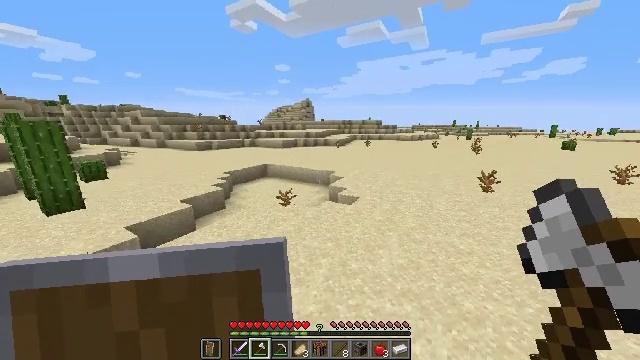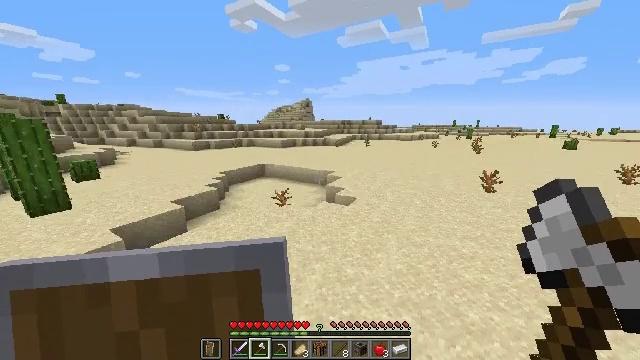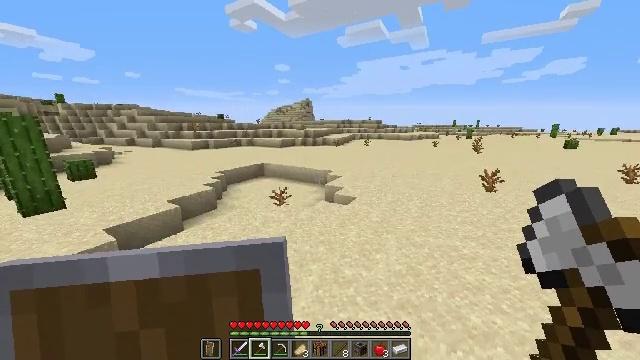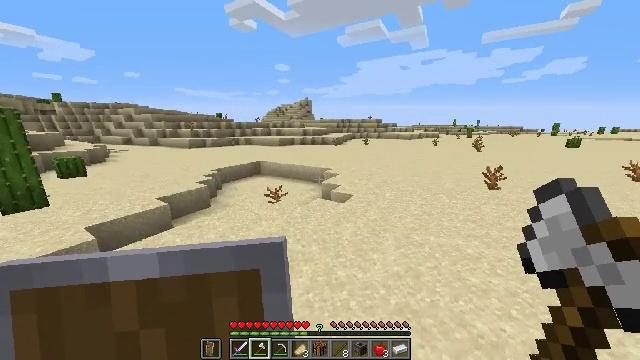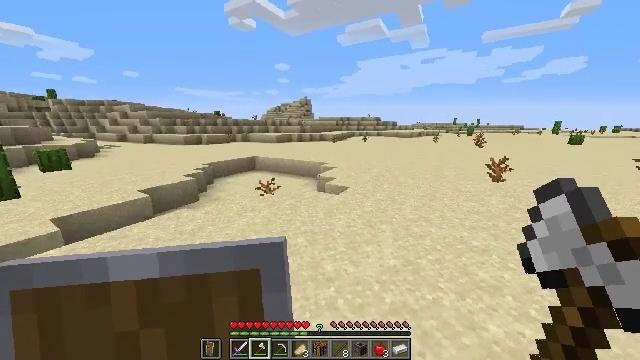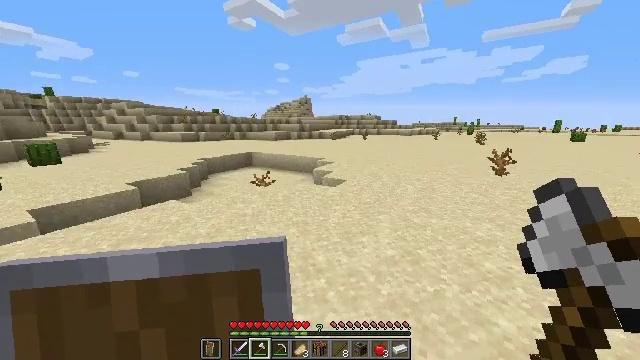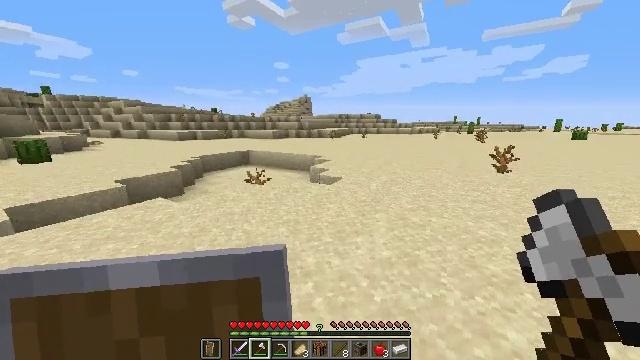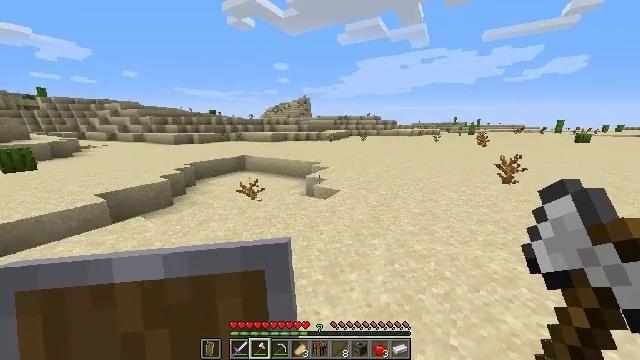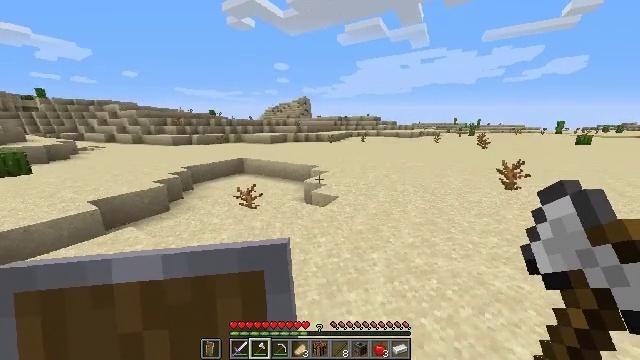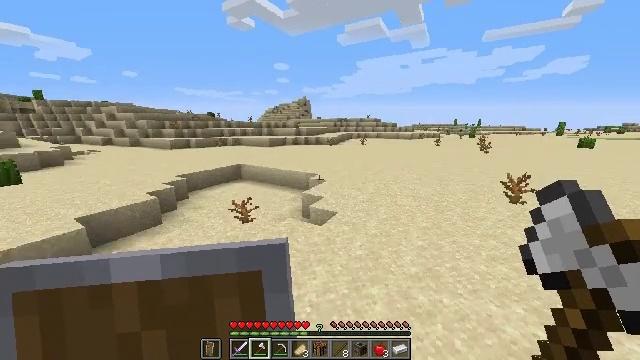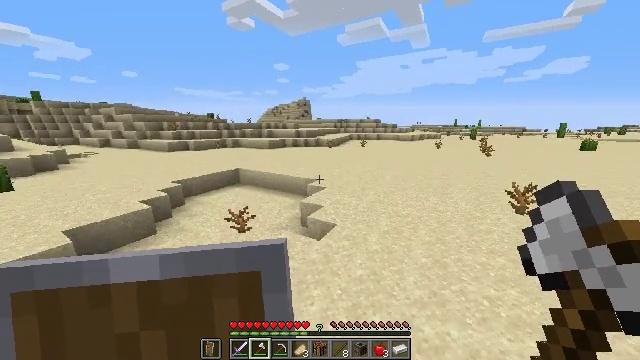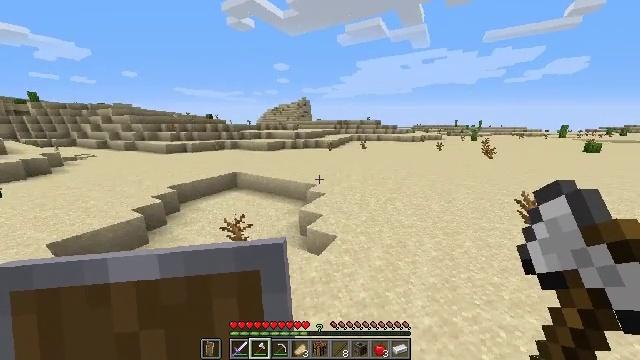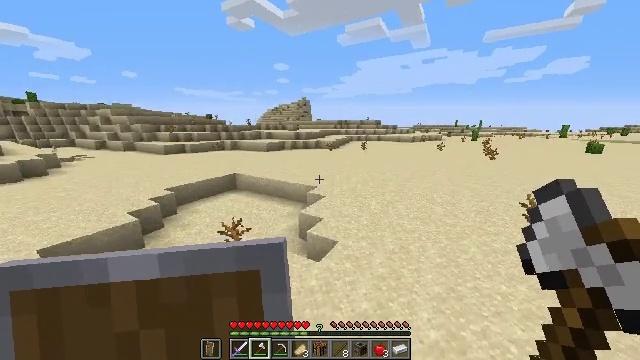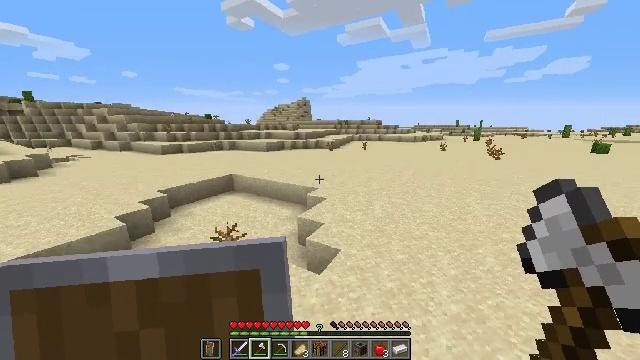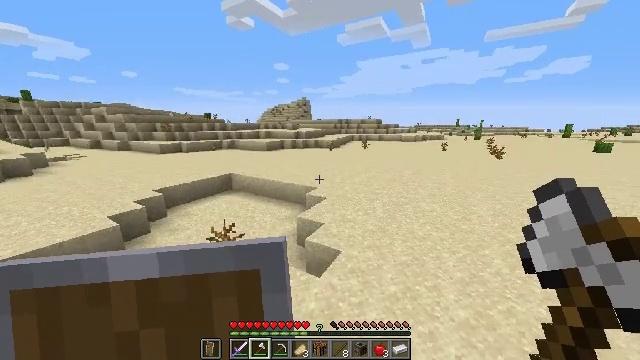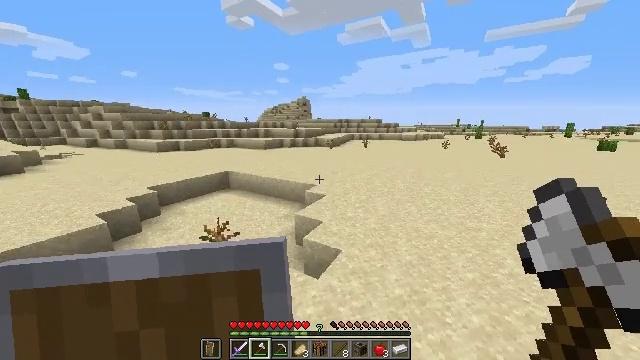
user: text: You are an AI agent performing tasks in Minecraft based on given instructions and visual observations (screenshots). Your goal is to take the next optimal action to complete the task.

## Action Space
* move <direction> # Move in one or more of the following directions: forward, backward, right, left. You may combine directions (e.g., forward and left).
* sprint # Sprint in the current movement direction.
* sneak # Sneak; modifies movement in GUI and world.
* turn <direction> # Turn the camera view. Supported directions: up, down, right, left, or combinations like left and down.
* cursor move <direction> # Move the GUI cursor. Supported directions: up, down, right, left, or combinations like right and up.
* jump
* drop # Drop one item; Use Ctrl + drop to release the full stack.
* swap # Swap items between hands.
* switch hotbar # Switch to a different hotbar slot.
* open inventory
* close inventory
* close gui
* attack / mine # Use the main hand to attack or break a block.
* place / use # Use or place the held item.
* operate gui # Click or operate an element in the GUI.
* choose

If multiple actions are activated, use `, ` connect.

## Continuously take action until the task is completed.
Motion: motion action
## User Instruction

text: Mine the sugar cane near rivers.
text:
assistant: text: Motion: move forward and move right, sprint, jump
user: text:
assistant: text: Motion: move forward and move right, sprint, jump
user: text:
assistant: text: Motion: move forward and move right, sprint, jump
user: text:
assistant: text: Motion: move forward and move right, sprint, jump
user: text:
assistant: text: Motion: move forward and move right, sprint, jump
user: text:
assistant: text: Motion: move forward and move right, sprint, jump
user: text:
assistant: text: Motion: move forward, sprint, jump
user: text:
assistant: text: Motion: move forward and move left, sprint, jump
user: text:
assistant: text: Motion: move forward and move left, sprint, jump
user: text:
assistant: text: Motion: move forward and move left, sprint, jump
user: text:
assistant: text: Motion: move forward and move left, sprint, jump
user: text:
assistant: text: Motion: move forward and move left, sprint, jump
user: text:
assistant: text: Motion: move forward and move right, sprint, jump
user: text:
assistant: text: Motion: move forward and move right, sprint, jump
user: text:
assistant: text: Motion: move forward and move right, sprint, jump
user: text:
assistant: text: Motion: move forward and move right, sprint, jump
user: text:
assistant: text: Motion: move forward and move right, sprint, jump
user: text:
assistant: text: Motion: move forward and move right, sprint, jump
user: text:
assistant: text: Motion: move forward and move right, sprint, jump
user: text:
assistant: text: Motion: move forward and move right, sprint, jump
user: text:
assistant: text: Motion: move forward and move right, sprint, jump
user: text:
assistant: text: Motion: move forward and move right, sprint, jump
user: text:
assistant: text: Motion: move forward and move right, sprint, jump
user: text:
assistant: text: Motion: move forward and move right, sprint, jump
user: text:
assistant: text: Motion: move forward and move right, sprint, jump
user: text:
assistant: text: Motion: move forward and move right, sprint, jump
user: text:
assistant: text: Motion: move forward and move right, sprint, jump
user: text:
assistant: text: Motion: move forward, sprint, jump
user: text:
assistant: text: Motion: move forward, sprint, jump
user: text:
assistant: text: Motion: move forward, sprint, jump